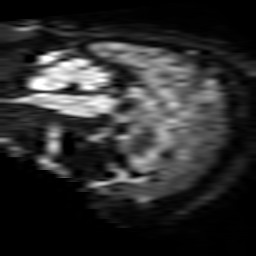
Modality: TRACE
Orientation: sagittal
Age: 86
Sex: female
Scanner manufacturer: philips
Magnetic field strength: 3 T
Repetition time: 4.058 s
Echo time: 0.05992 s